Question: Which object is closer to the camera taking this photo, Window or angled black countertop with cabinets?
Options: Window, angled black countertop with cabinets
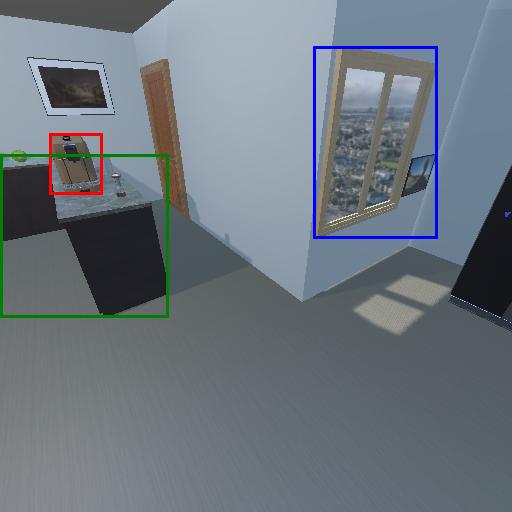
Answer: Window